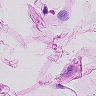
Metastatic tissue present: no